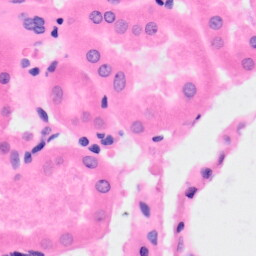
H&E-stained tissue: Kidney